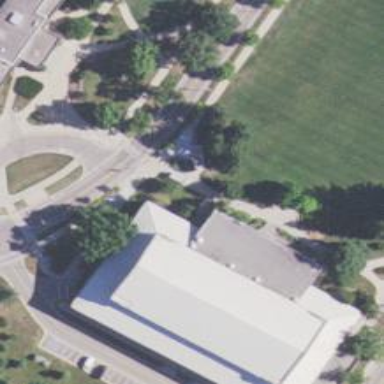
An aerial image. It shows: Gabled roof university building.